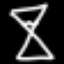
Label: hourglass